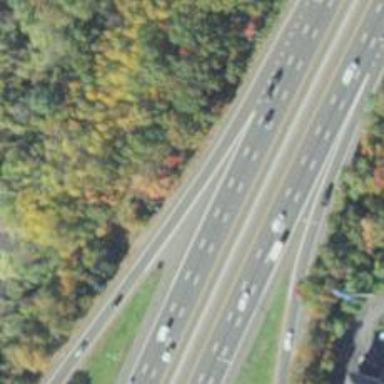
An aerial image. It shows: Asphalt motorway link.